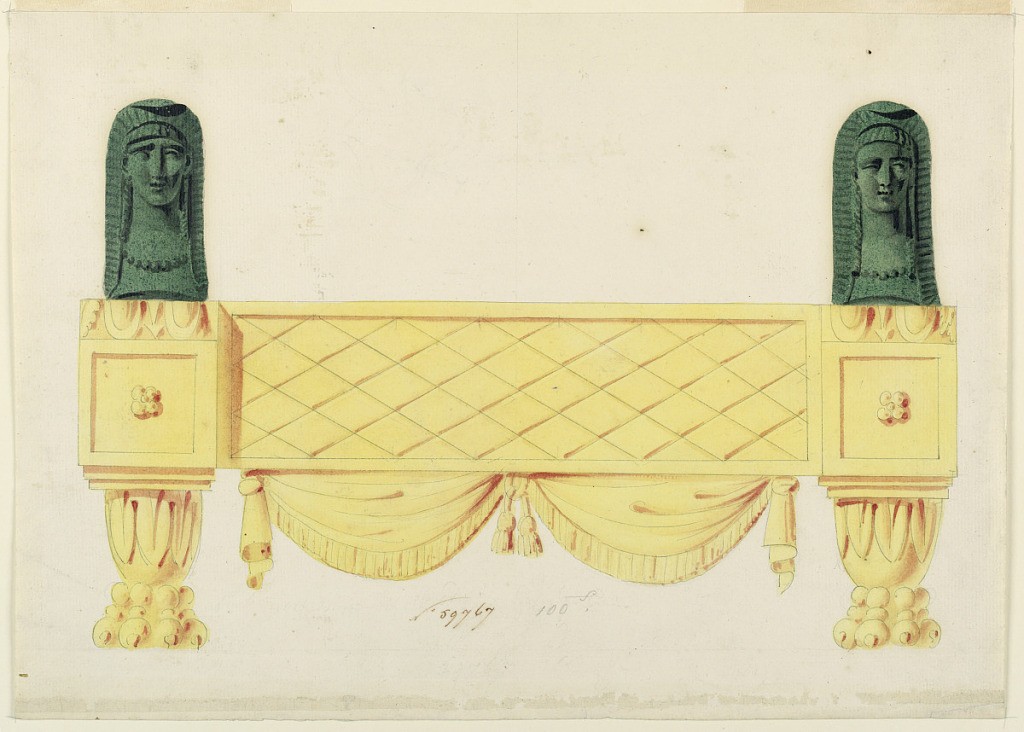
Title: Design for andiron
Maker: Lefebvre Manufactory, Tournai
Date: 1800–1825
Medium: Brush and yellow, red, green watercolor, black wash, graphite, on cream laid paper
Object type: Drawing
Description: Rectangular panel, incised with a diamond pattern, drapery below, is supported by two posts consisting of claw feet, a square panel, and a female Egyptian bust at top.